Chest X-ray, PA view. Patient: 44 years old, sex M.
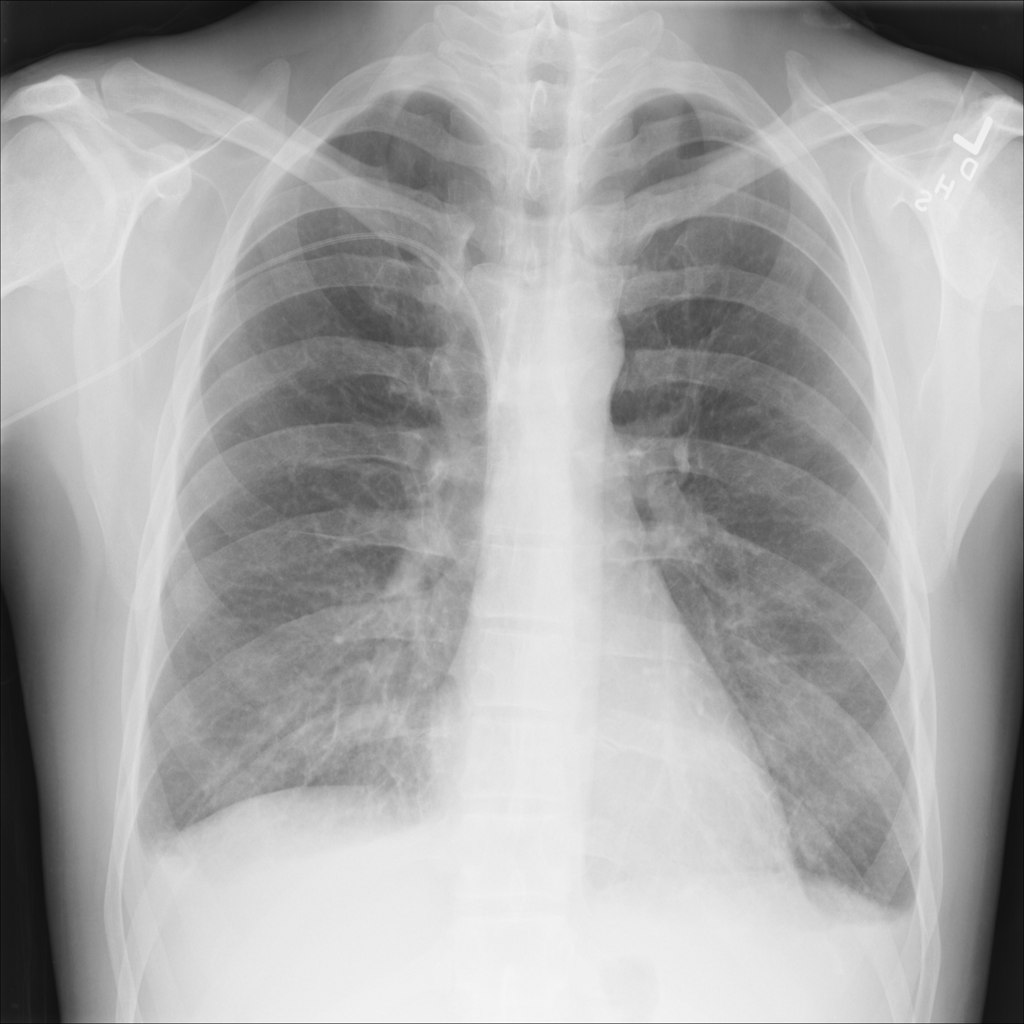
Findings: Effusion